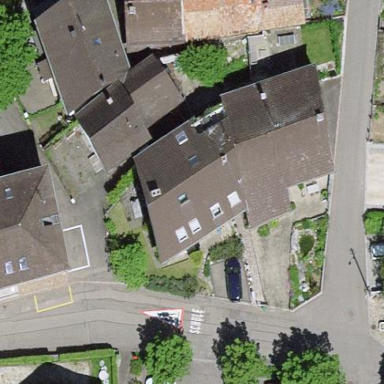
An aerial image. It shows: Building.